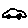
Label: car